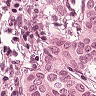
Metastatic tissue present: yes